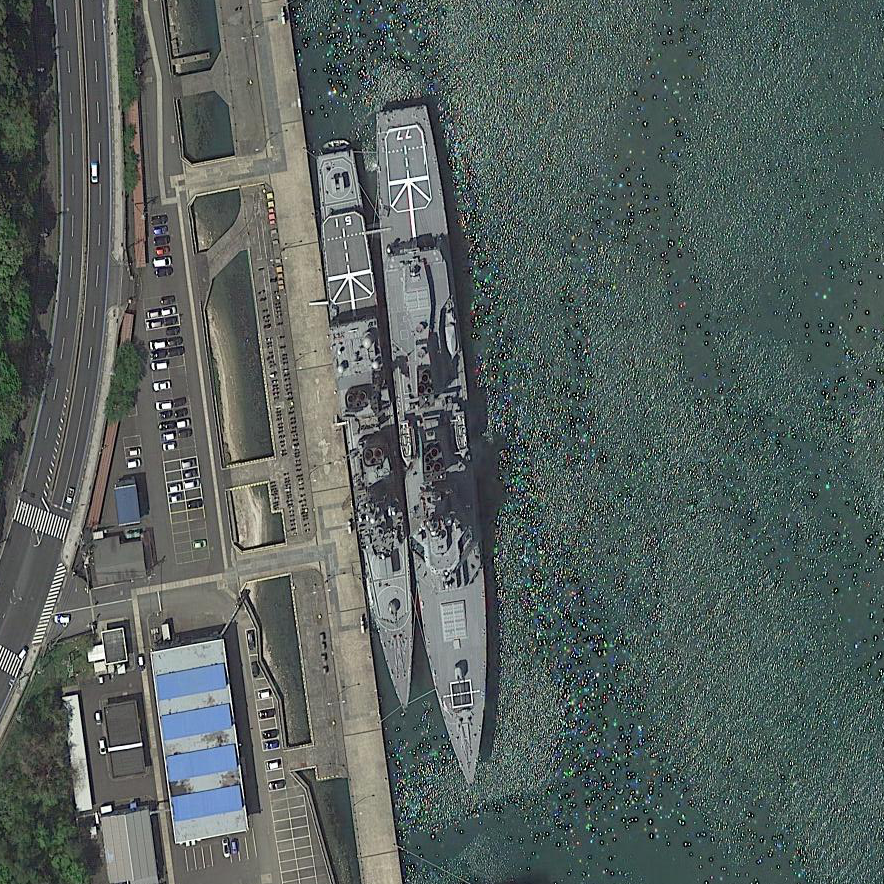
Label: destroyer